RGB frame:
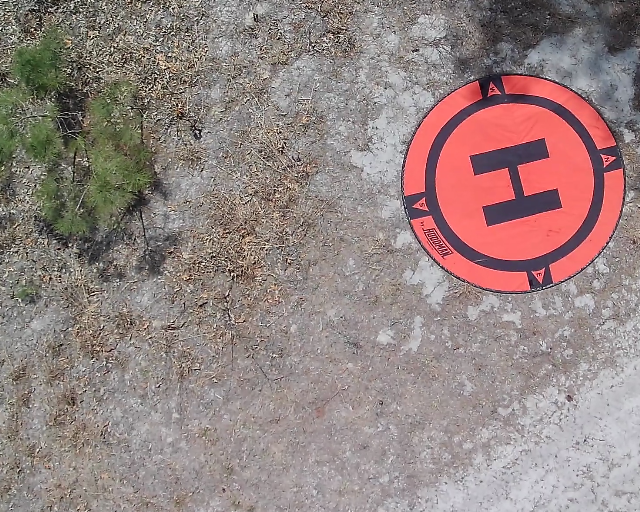
Thermal frame:
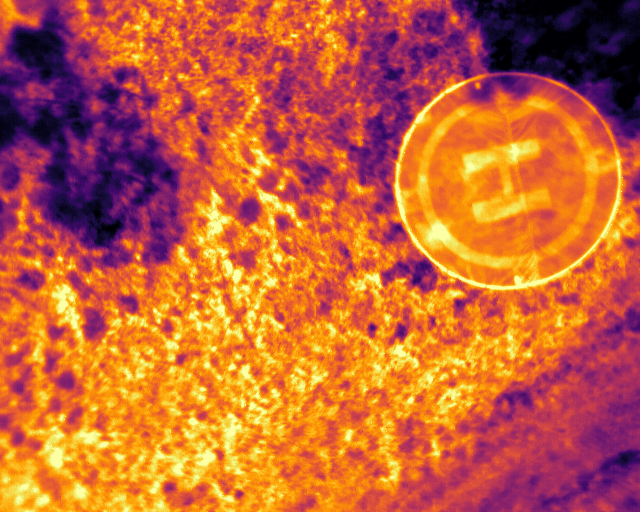
Captured: 2026-02-26 02:33:28
Pixels at or above 80 °C: 0 (fraction of frame: 0)